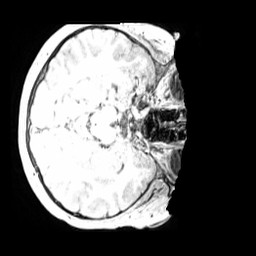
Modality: MP2RAGE
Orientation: axial
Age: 11
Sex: male
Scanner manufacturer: siemens
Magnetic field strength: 3 T
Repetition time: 4 s
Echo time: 0.00299 s